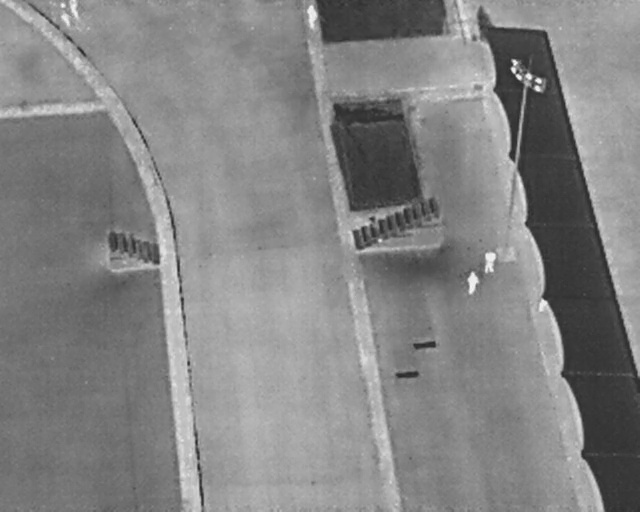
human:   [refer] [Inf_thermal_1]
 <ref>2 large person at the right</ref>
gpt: <box>[[74, 49, 78, 52, 2], [71, 53, 76, 56, 2]]</box>

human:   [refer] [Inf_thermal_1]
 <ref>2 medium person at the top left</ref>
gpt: <box>[[10, 0, 13, 3, 167], [8, 1, 12, 4, 162]]</box>